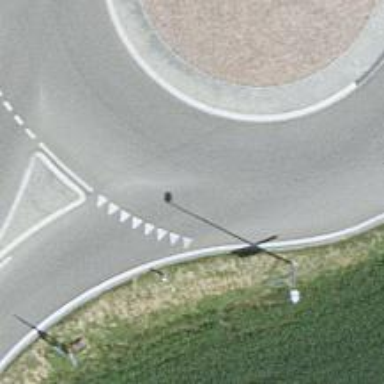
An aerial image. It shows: Road with "give way" sign.